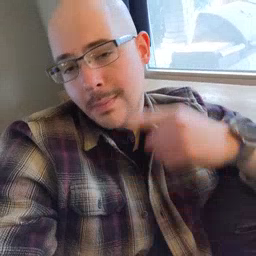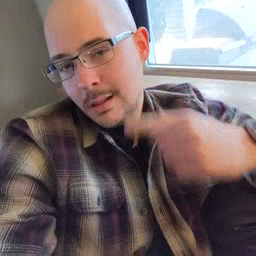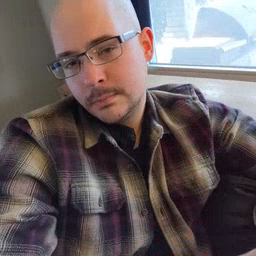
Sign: smile